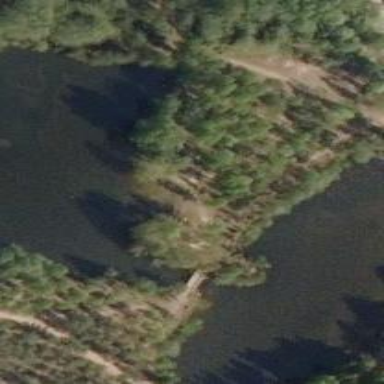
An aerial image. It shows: Peaceful pond surrounded by nature.